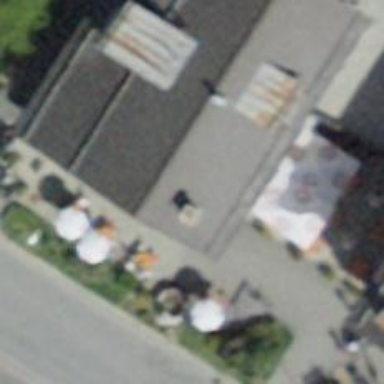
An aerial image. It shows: Restaurant.